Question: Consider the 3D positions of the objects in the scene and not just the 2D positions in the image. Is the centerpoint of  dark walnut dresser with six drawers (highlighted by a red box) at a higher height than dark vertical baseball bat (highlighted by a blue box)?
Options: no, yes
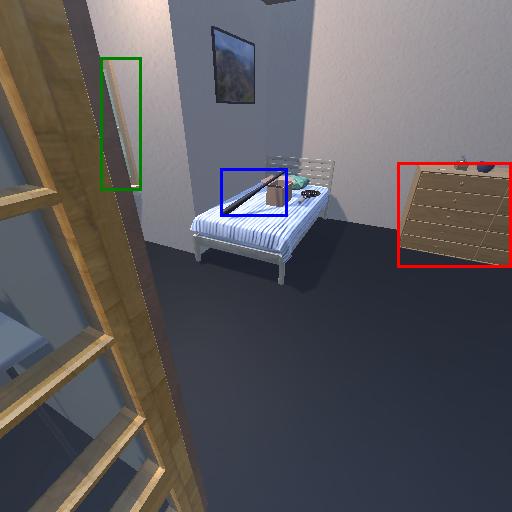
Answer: no